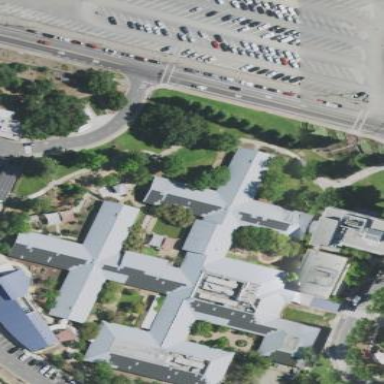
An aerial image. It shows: Hospital building.